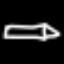
Label: pencil